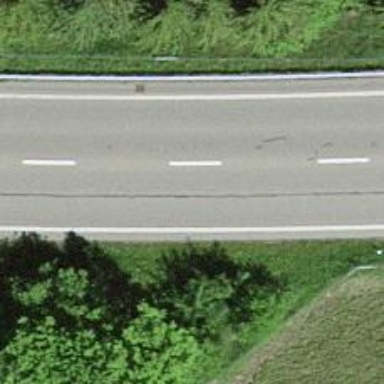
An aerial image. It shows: Asphalt road classified as trunk highway.